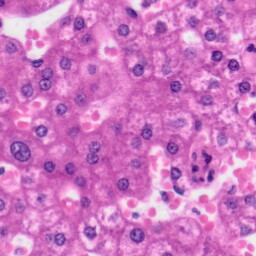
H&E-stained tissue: Liver